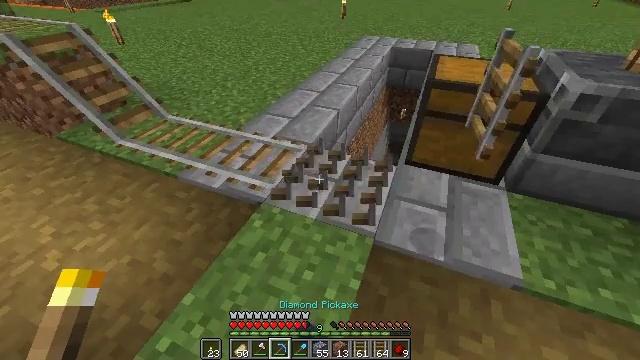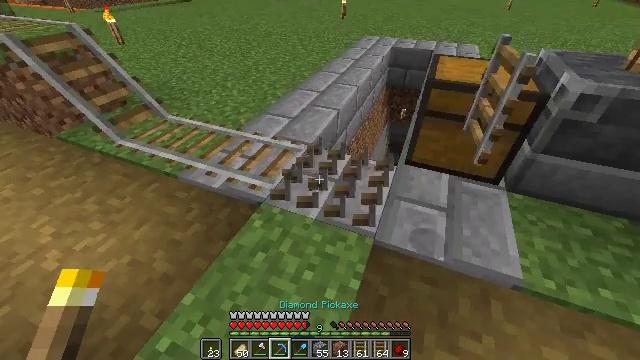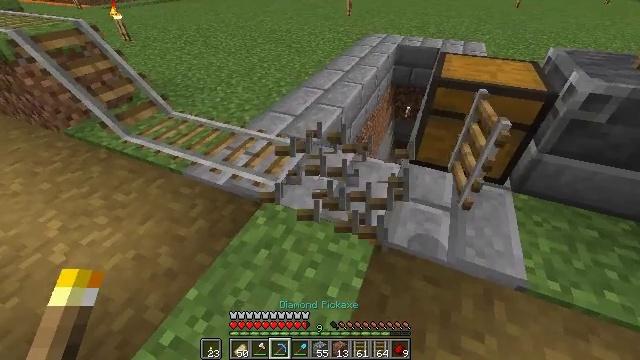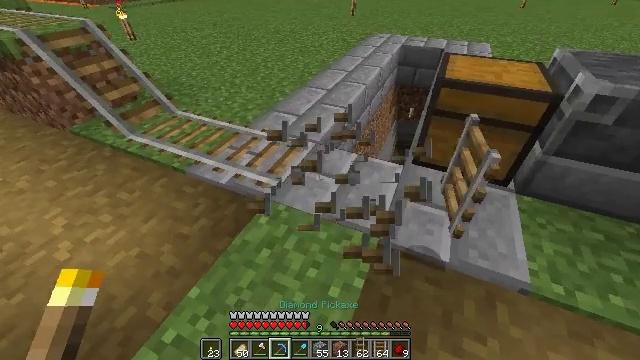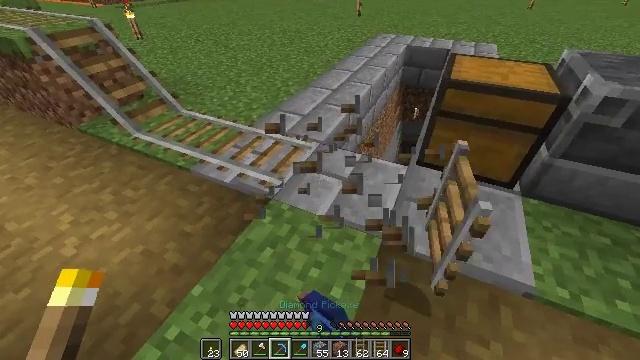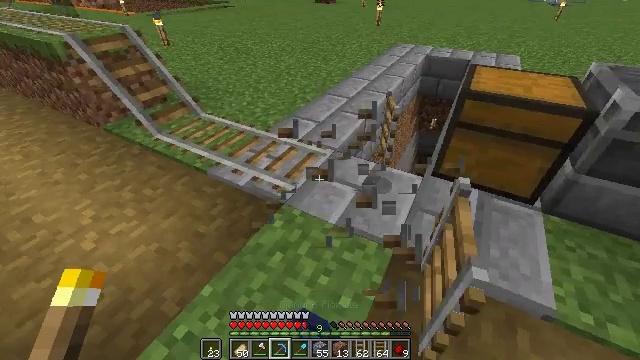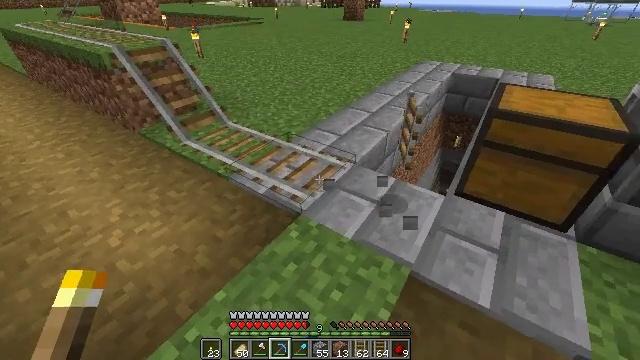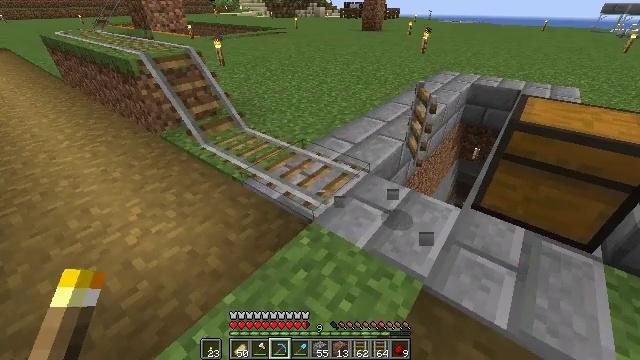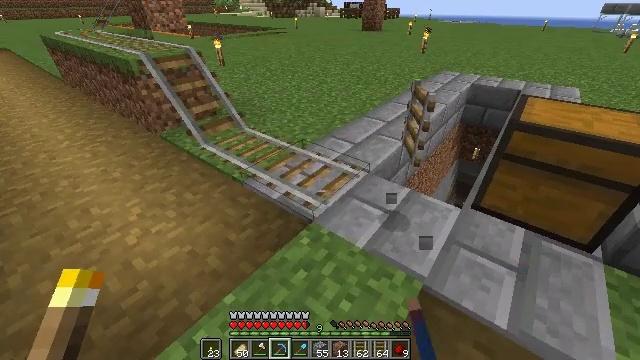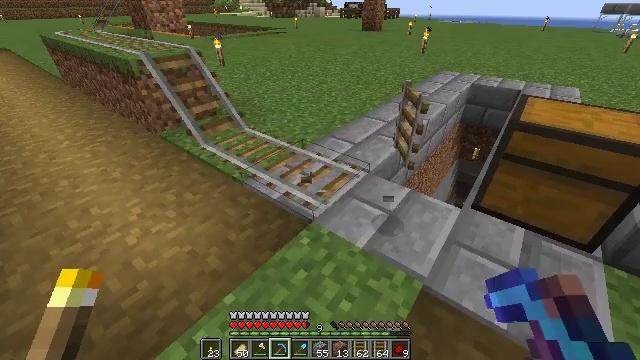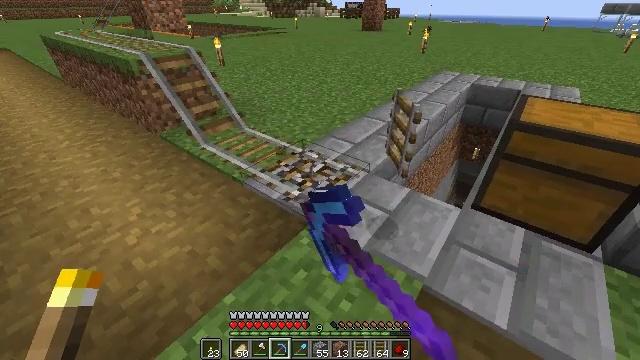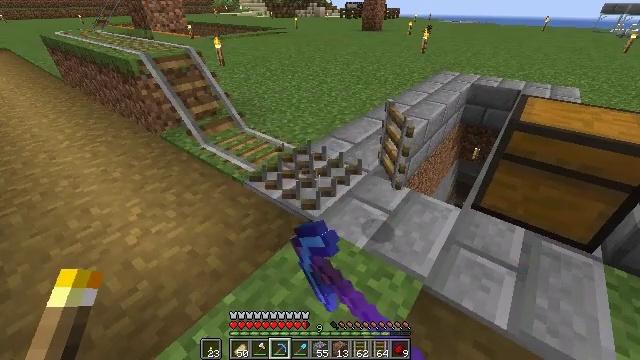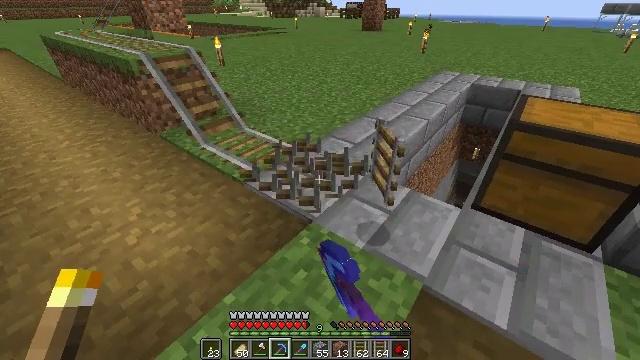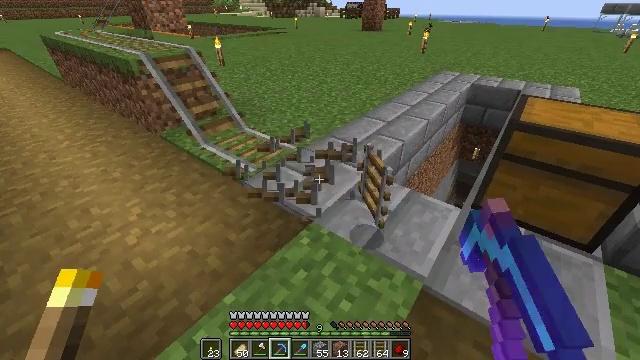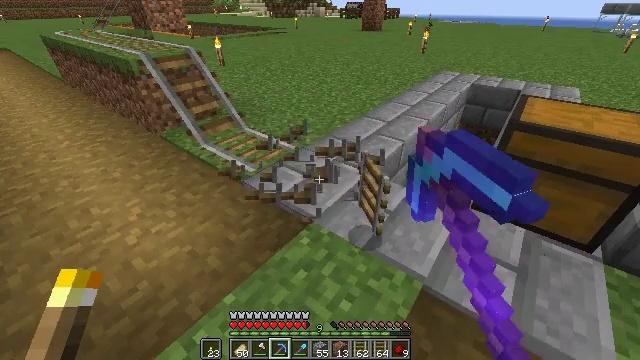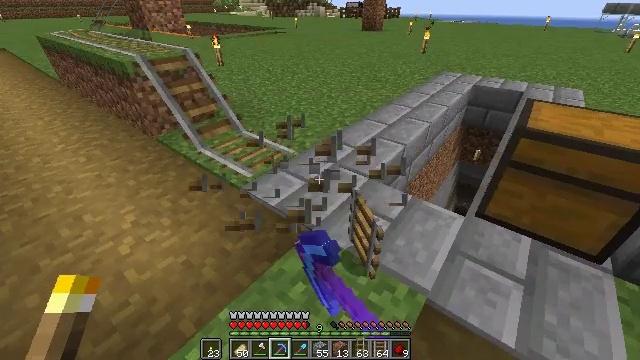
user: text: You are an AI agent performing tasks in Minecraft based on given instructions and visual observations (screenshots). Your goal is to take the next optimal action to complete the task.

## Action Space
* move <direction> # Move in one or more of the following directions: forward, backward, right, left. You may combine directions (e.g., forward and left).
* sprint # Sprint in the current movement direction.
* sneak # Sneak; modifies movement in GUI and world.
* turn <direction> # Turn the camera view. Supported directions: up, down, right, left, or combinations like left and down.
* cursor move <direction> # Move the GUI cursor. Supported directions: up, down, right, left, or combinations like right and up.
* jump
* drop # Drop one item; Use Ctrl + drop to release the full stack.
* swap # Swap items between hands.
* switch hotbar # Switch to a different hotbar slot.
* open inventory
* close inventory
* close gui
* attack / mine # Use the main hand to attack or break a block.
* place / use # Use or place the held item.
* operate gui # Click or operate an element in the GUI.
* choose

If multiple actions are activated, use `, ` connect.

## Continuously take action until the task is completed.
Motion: motion action
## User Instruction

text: Break the rail off the ground.
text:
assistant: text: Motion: attack / mine
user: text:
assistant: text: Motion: turn left, attack / mine
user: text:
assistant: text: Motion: attack / mine
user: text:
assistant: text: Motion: turn left, attack / mine
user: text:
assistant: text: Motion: turn left and up
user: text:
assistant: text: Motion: turn left and up
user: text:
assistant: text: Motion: turn left and up
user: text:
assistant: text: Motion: no_op
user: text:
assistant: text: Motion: attack / mine
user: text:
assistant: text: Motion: attack / mine
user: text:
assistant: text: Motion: attack / mine
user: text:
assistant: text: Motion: attack / mine
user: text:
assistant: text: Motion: attack / mine
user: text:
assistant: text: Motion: attack / mine
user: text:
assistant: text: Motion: move forward, attack / mine
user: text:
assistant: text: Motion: move forward, turn right
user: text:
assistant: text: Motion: move forward, turn right
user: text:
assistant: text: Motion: move forward, turn right
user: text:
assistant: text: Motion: move forward, turn right
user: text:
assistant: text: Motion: move forward, turn right and down
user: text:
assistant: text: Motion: move forward and move left, turn right and down
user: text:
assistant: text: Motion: move forward and move left, turn right and down
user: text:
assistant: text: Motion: move forward and move left, turn right
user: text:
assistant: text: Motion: move forward and move left, turn right
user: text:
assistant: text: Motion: turn right
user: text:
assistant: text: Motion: turn right
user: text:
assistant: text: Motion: turn right
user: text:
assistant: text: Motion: turn right
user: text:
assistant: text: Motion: no_op
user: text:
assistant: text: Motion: move forward and move right